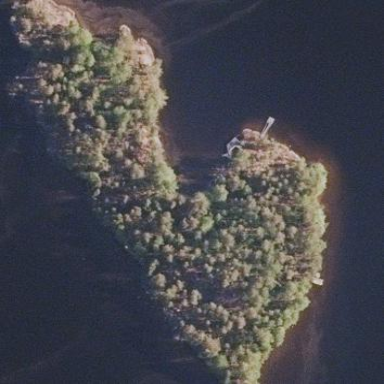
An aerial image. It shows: Image showing island.